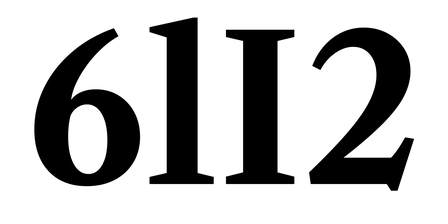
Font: LibreCaslonText_Bold